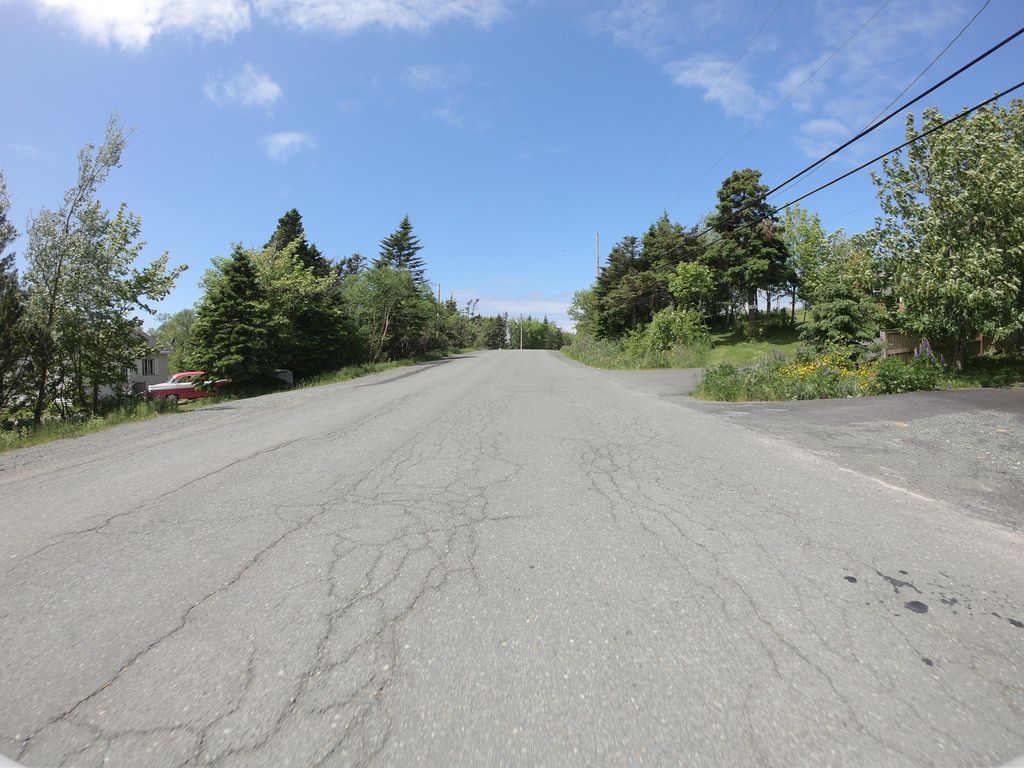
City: st_johns